Question: The javascript code will be change image URL(plain text), for example :
'''
http://www.sstatic.net/stackoverflow/img/apple-touch-icon.png
'''
to be show like this :

and this is the code I wanted to use :
'''
var isImgUrl= /(https?:\/\/.*\.(?:png|jpg|gif))/i;
var txt=document.getElementById('comment');
txt.innerHTML=txt.innerHTML.replace(isImgUrl,'<img src=" [how to insert the image URL here from regex?] "/>');
'''
please help me to fix the codes above
by the way, what the regex(on var isImgUrl) is already correct?
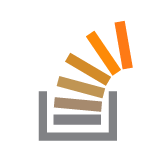
Answer: You're almost there, Herry. When you're doing replacements, there are some metacharacters available for you in the replacement string. '$1' will insert the first matched group, '$2' will insert the second matched group, and so on. However, in your case, you can use the even more general '$&', which will insert the matched regex, so you can even drop the unnecessary group in your regex:
'''
var isImgUrl= /https?:\/\/.*\.(?:png|jpg|gif)/i;
var txt=document.getElementById('comment');
txt.innerHTML=txt.innerHTML.replace(isImgUrl,'<img src="$&"/>');
'''
I'm guessing here, but you probably also want to include the common JPEG extension '.jpeg' (as well as the shorter '.jpg').
I also you suspect you want to replace such matches; what you have will only replace the first. To replace all matches, specify the 'g' modifier to the regex as well. So taking all this in mind, your regex becomes:
'''
var isImgUrl= /https?:\/\/.*\.(?:png|jpg|jpeg|gif)/ig;
'''
Except wait! There's more. If you do multiple replacements this way, you'll run into trouble because of the greedy nature of repetition operators. So try the above regex on this string:
'''
"One picture: http://foo.com/a.jpg, two pictures: http://foo.com/b.jpg."
'''
What you are expecting to get back is this:
'''
"One picture: <img src="http://foo.com/a.jpg"/>, two pictures: <img src="http://foo.com/b.jpg">."
'''
But what you'll actually get is this:
'''
"One picture: <img src="http://foo.com/a.jpg, two pictures: http://foo.com.b.jpg">."
'''
Whoops! What happened? Well, the '.*' is ; that is, it will match as much as it possibly can. So it did, and it scooped up both images.
All you have to do is change it to by adding a question mark after the repetition operator:
'''
var isImgUrl= /https?:\/\/.*?\.(?:png|jpg|jpeg|gif)/ig;
'''
Now it should work as expected! You can see it in action here:
<URL>